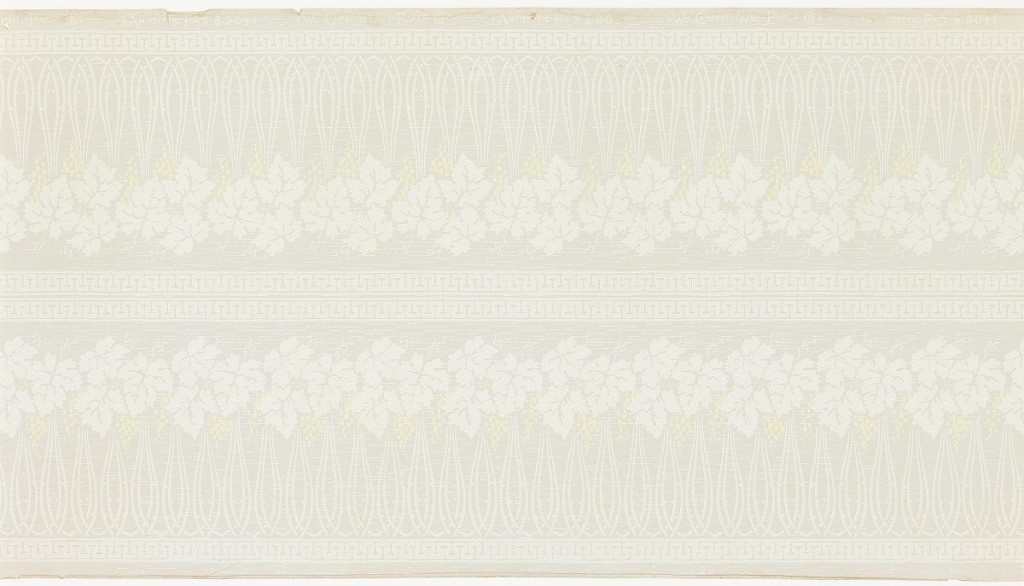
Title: Frieze
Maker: W. Campbell & Co.
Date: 1905–1915
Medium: Machine-printed paper
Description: The decoration is very faint and subtle. Delicate white grape leaves with bunches of grapes suspended below, on long angular looping stems form color bands the length of the border. The stems and leaves are both white, while the clusters of grapes are light yellow. A band on Greek key or dentilling runs along the bottom edge. Borders are printed two across the width. Printed on a grey ground.